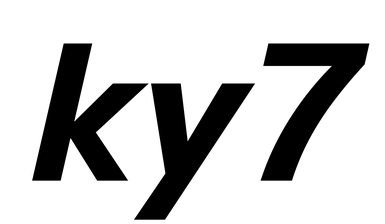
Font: InstrumentSans-Italic_Bold_Italic